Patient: sex M, age 62
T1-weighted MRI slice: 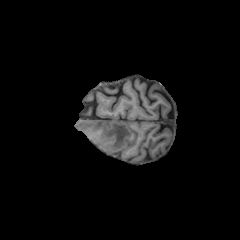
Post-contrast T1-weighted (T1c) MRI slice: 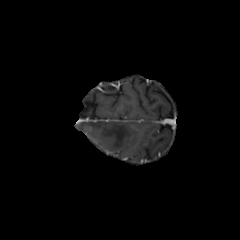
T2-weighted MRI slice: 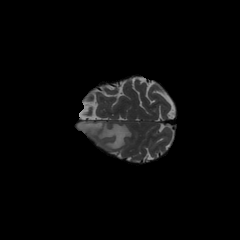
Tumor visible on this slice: yes
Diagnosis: Glioblastoma, IDH-wildtype
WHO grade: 4